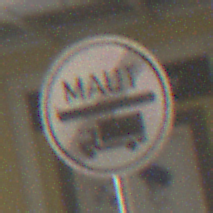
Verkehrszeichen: EndeMautpflicht
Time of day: MorningAfternoon
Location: Outdoor (Urban)
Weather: PartlyCloudy
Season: NotSpecified
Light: Natural